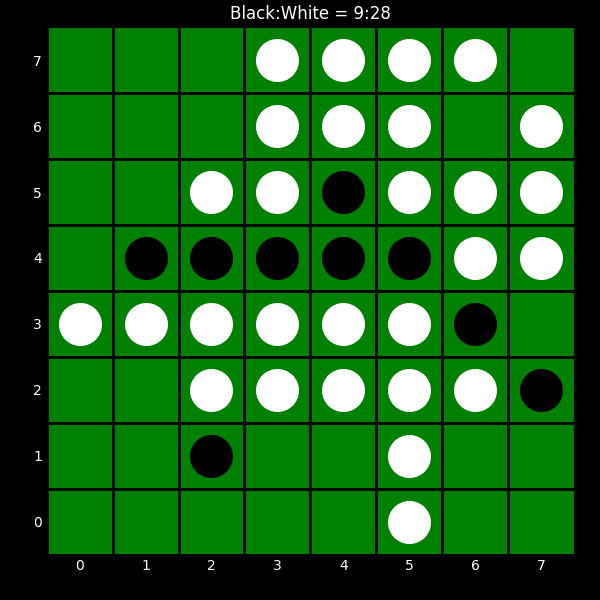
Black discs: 9
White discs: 28